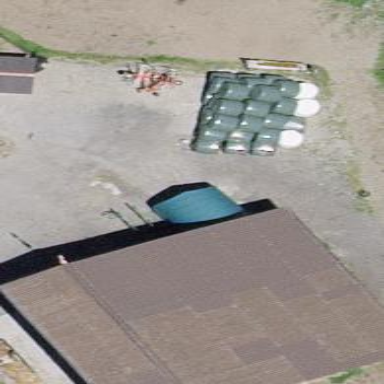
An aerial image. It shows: Farm auxiliary building.